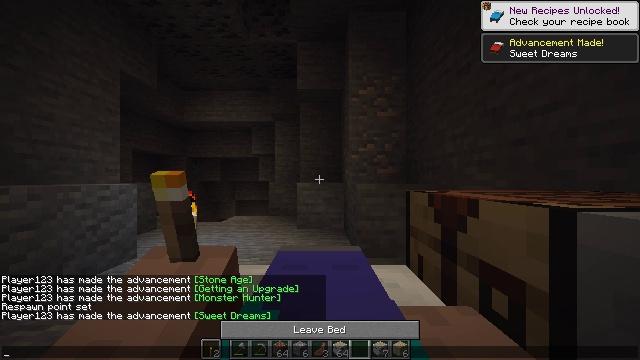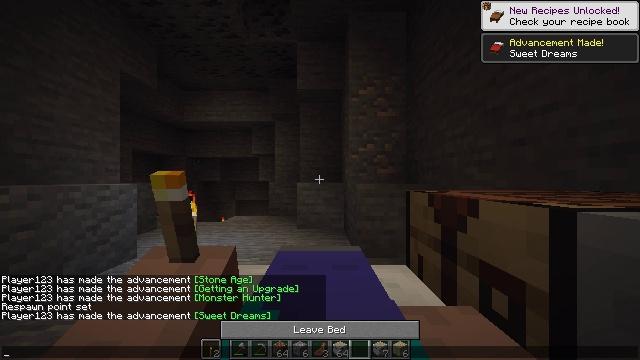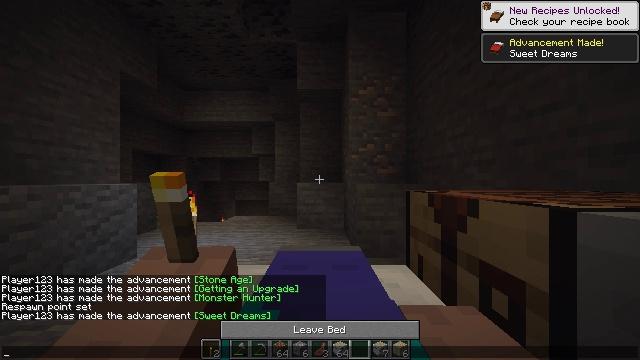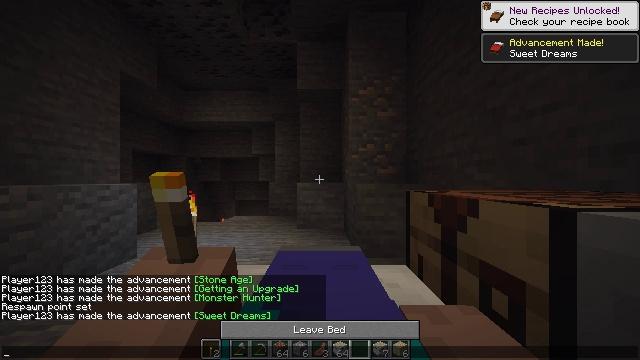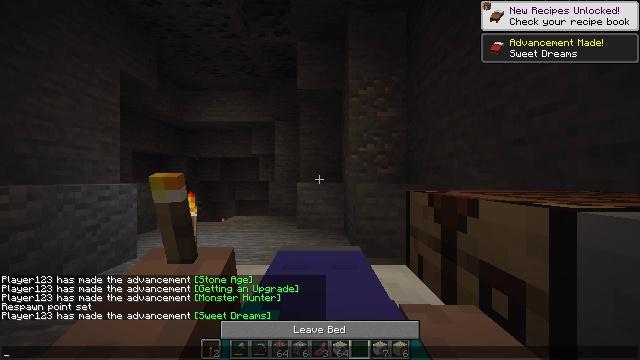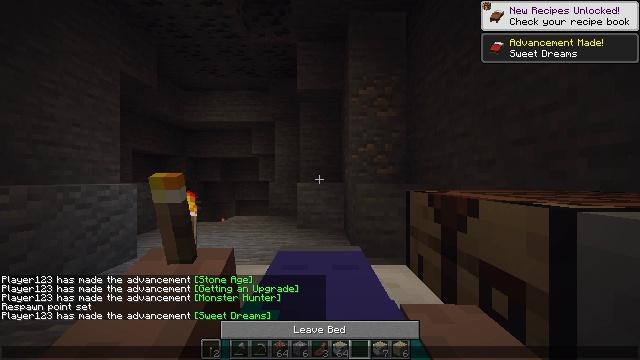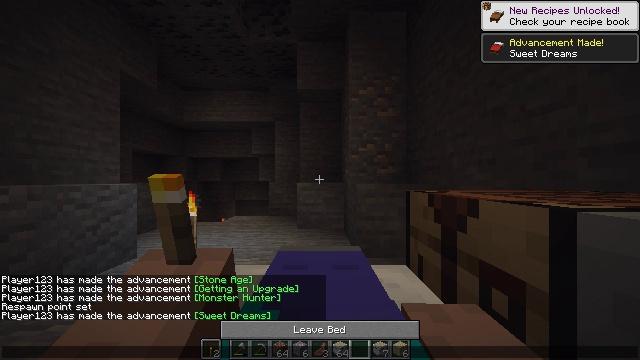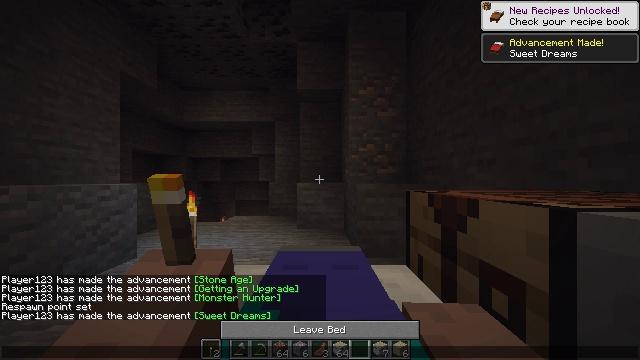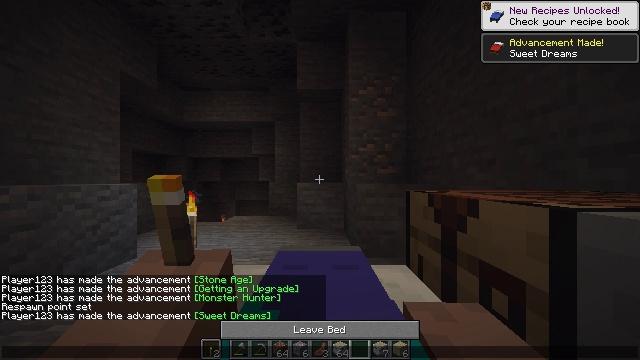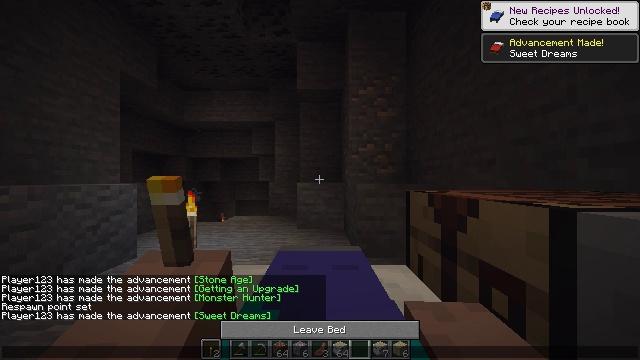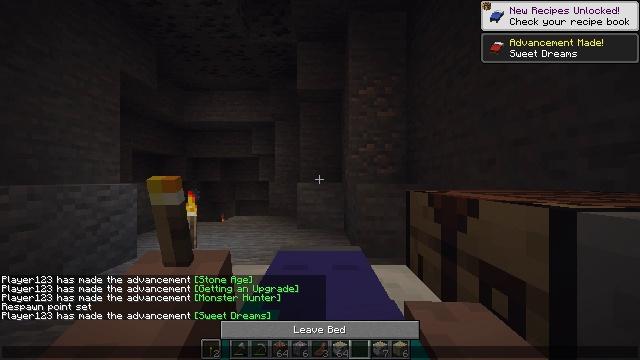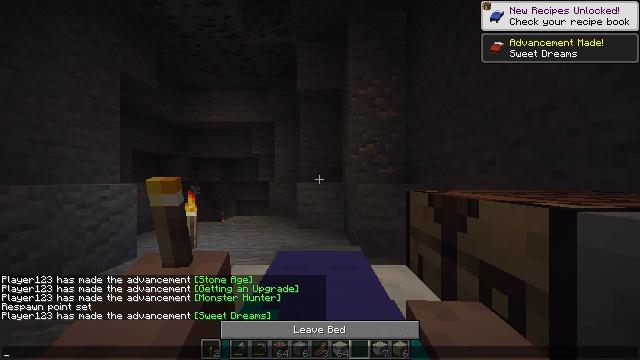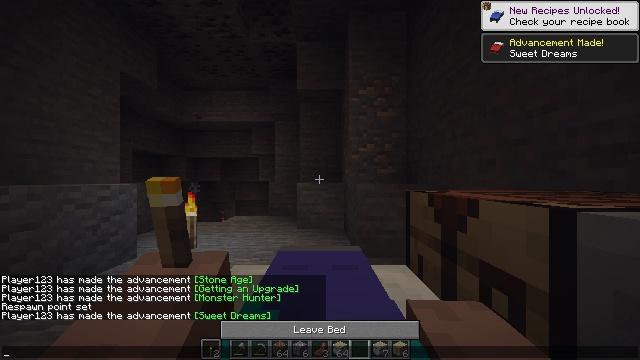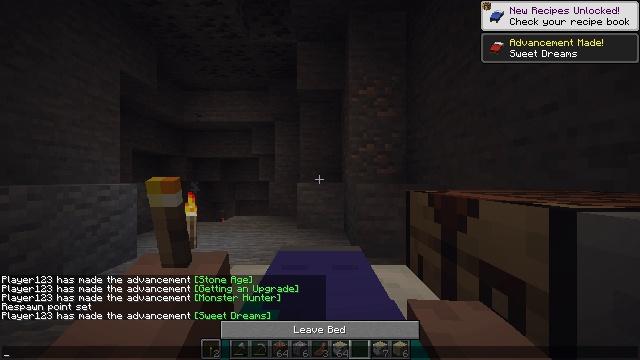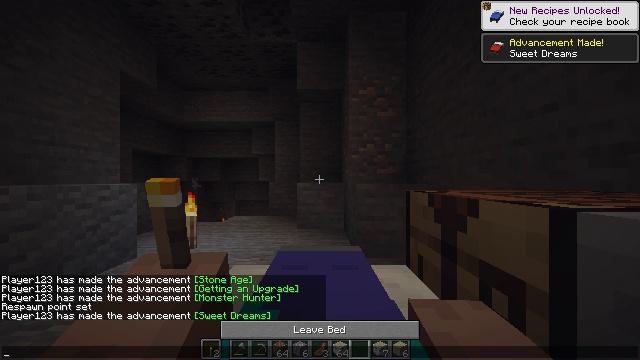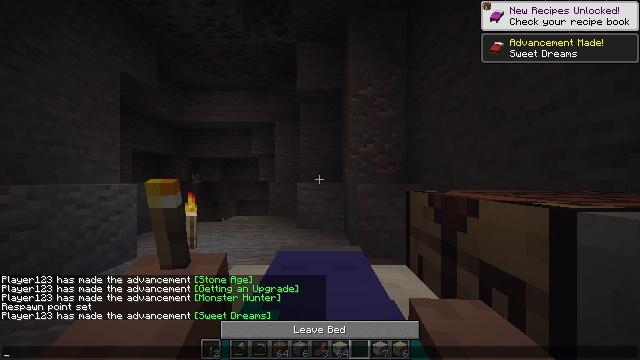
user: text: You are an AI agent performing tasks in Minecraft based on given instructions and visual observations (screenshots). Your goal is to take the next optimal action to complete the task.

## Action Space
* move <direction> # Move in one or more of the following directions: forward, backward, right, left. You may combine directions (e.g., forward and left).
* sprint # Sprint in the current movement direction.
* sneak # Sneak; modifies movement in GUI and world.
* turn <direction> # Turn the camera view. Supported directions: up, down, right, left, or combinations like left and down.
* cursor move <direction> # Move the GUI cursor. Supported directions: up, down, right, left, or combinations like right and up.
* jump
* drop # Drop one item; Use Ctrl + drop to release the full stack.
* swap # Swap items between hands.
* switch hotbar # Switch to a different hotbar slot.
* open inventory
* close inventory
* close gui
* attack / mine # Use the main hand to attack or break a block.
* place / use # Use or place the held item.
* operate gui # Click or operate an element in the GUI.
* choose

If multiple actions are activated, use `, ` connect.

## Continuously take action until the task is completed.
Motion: motion action
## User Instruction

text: Remove the white bed from its place.
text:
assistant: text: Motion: no_op
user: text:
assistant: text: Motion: no_op
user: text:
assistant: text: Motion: no_op
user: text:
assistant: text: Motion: no_op
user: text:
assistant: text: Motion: no_op
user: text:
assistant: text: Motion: no_op
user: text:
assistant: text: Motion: no_op
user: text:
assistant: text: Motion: no_op
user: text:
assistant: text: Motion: no_op
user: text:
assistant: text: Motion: no_op
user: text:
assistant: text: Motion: no_op
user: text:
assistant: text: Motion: no_op
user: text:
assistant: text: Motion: no_op
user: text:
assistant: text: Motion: no_op
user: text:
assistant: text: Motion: no_op
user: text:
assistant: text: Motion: no_op
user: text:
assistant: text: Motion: no_op
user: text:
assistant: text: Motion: no_op
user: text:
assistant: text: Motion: no_op
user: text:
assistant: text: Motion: no_op
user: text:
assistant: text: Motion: no_op
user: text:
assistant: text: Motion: no_op
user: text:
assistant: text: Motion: no_op
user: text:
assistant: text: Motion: no_op
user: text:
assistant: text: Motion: no_op
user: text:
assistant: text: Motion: no_op
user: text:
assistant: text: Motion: no_op
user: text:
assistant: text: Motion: no_op
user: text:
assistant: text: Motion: no_op
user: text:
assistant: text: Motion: no_op